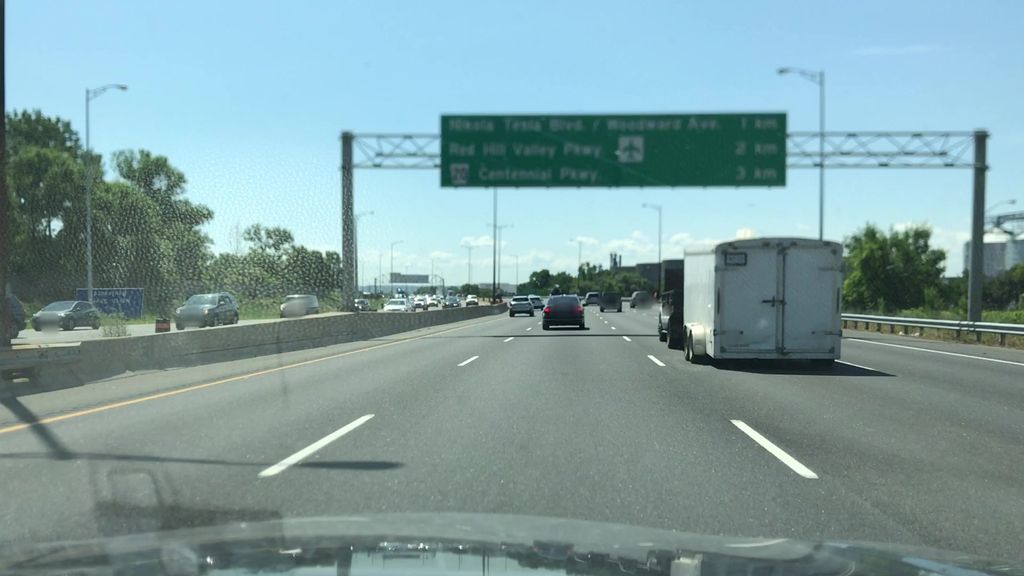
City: hamilton